Question: Hi I am trying to upload my first app to iTunes Connect. I have my details on iTunes Connect setup but I am facing problems uploading my archives. Here is the screenshot of errors I face

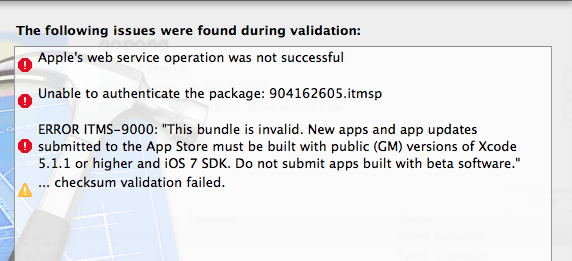
Answer: The error sounds like you're trying to upload an app either with a version of Xcode lower than 5.1.1 or Xcode 6 Beta. Neither is possible at the time of writing (August 2014).
You currently need to upload apps with Xcode 5.1.1, with a maximum deployment target of iOS 7.1 or OS X 10.9.